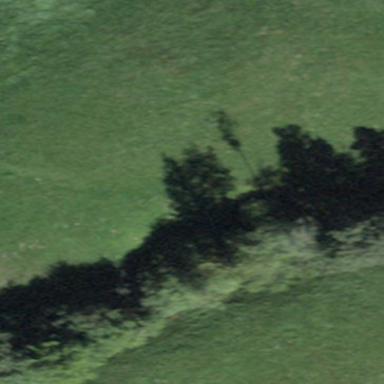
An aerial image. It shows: Forest area.